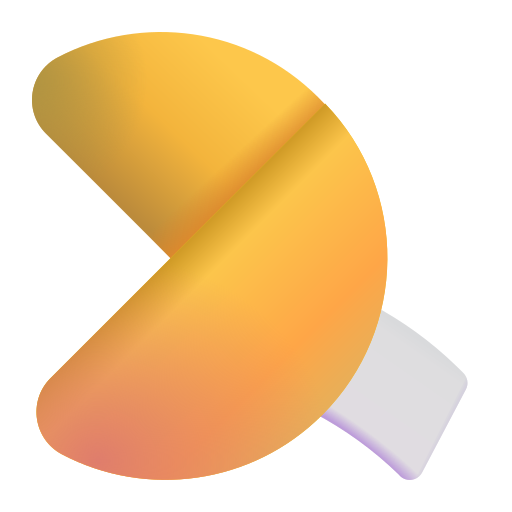
fortune cookie color